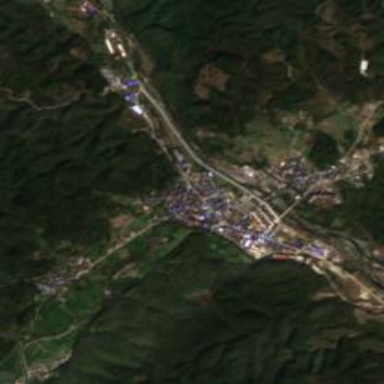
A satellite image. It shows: Ethnic township within town.